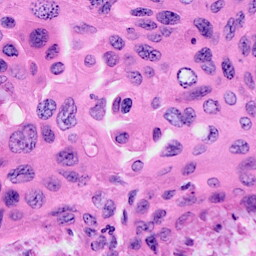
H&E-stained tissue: Cervix